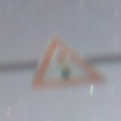
Verkehrszeichen: Lichtzeichenanlage
Umgebung: Outdoor, Suburban
Tageszeit: Night
Wetter: Clear
Licht: Artificial
Jahreszeit: NotSpecified
Kontrast: MediumContrast